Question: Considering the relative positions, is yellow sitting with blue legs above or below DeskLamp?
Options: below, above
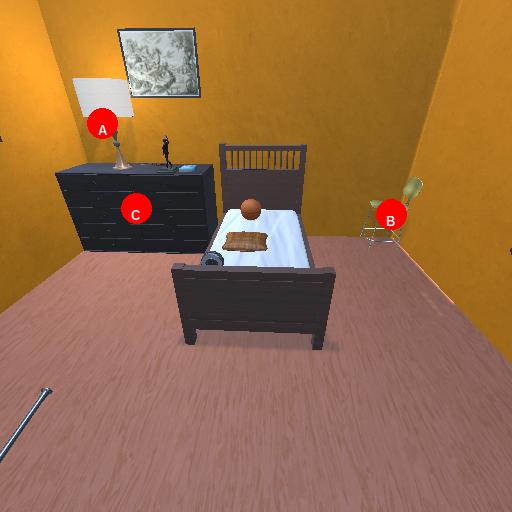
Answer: below